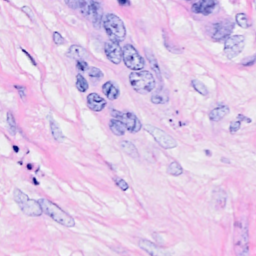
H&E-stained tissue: Breast